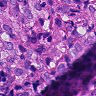
Metastatic tissue present: yes